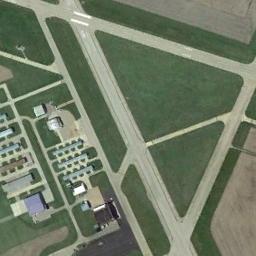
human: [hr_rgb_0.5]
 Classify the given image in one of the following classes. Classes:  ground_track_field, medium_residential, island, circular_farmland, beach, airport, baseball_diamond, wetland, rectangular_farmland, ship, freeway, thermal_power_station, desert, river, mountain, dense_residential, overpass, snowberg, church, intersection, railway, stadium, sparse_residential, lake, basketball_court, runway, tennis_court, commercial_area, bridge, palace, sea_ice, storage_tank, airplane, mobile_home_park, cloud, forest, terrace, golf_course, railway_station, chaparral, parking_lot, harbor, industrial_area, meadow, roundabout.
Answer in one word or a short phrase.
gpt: airport